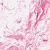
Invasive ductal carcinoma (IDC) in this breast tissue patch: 0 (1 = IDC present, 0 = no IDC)